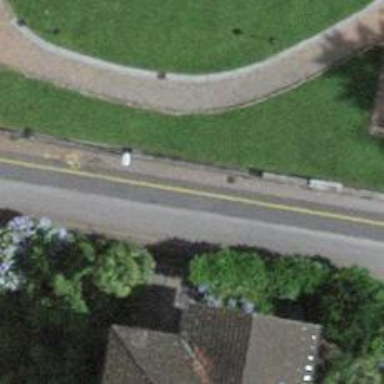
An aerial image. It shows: Asphalt residential road with opposite lane cycleway.